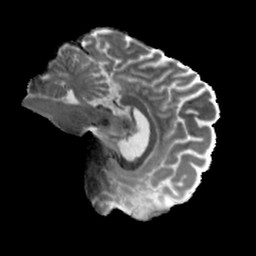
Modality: MD
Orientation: sagittal
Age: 30
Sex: male
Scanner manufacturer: siemens
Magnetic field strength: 6.98 T
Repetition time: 7.776 s
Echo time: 0.076 s